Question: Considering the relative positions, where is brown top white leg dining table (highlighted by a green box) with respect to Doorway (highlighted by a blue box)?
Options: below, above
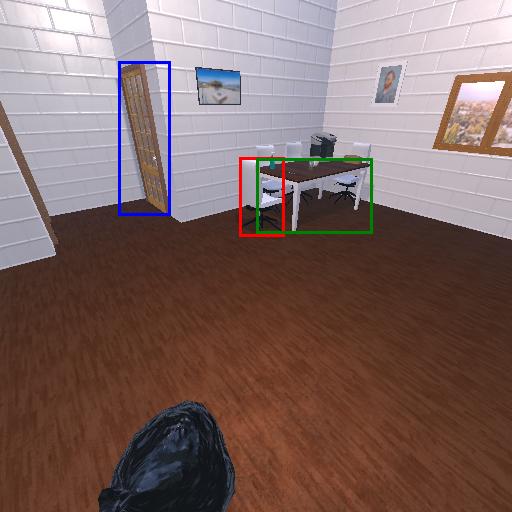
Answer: below